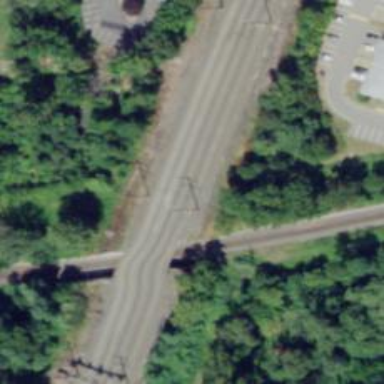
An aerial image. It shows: Railway bridge with electrified contact lines.